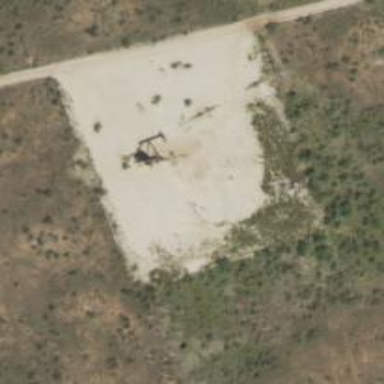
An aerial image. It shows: Petroleum well that is man-made.